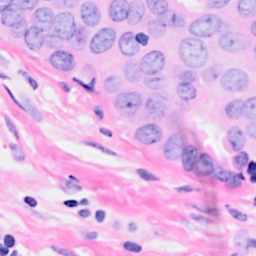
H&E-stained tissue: Breast